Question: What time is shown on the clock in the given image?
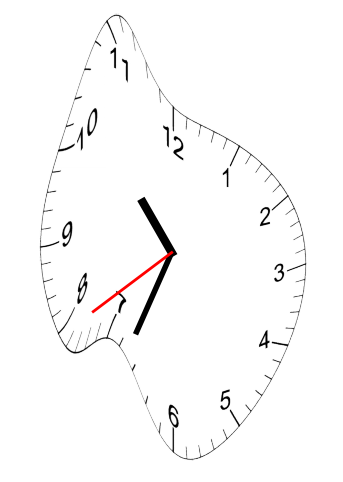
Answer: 10:33:39